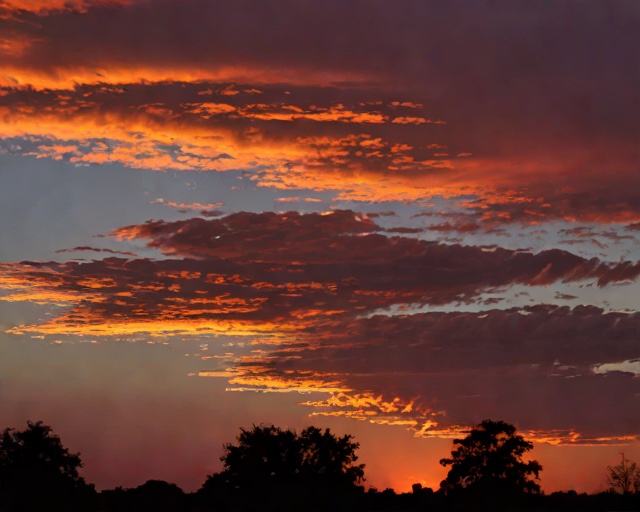
Category: Autumn